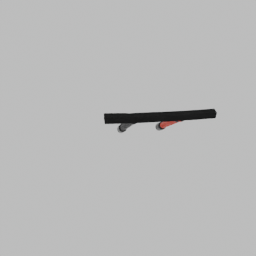
Label: architecture